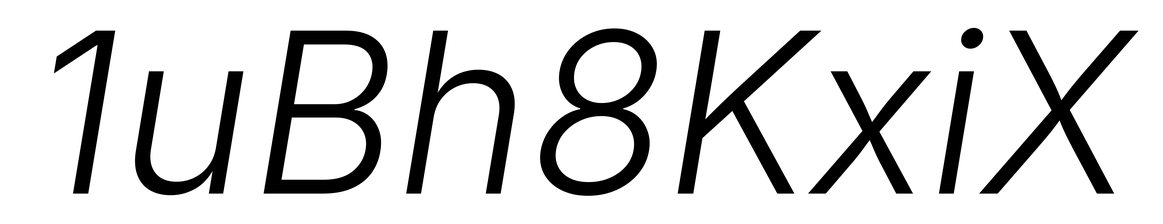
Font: Inter-Italic_Light_Italic